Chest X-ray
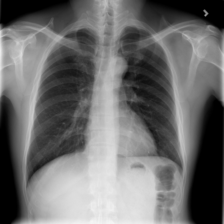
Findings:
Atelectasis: negative
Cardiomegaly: negative
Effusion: negative
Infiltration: negative
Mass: negative
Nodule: negative
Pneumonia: negative
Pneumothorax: negative
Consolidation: negative
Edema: negative
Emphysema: negative
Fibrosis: negative
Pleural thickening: negative
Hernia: negative